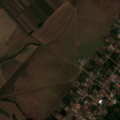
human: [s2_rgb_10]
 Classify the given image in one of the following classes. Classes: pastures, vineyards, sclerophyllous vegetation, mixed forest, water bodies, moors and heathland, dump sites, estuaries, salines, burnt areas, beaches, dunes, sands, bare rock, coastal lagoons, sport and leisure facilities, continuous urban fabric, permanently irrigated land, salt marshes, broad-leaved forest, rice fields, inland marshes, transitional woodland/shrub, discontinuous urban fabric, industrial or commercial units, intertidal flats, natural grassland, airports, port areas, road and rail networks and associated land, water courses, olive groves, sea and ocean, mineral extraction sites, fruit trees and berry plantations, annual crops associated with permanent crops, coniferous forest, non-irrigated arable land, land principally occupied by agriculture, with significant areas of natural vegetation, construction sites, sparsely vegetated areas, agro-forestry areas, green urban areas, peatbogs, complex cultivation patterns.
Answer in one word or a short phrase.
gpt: discontinuous urban fabric, non-irrigated arable land, pastures, transitional woodland/shrub